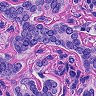
Metastatic tissue present: yes